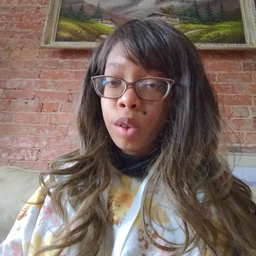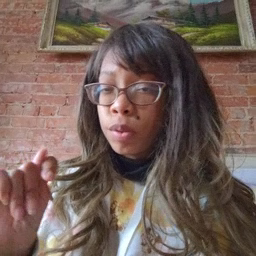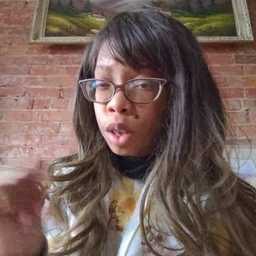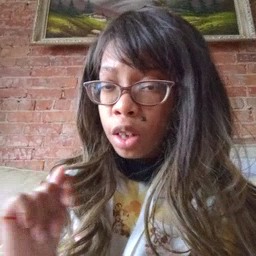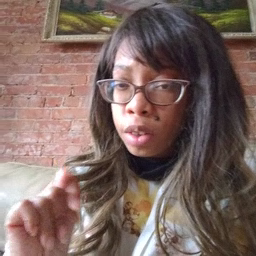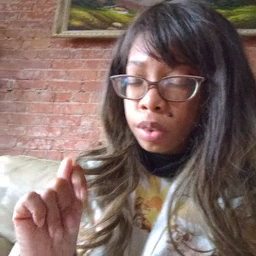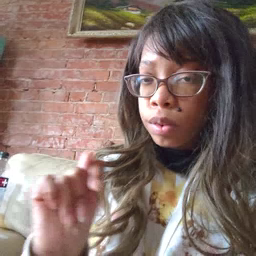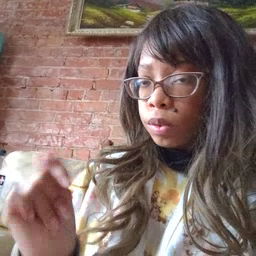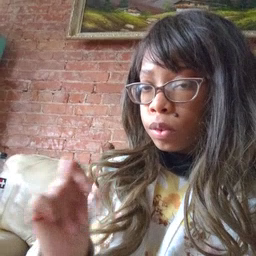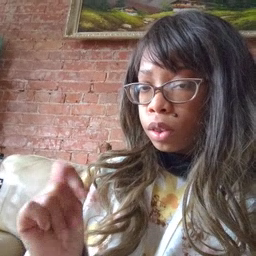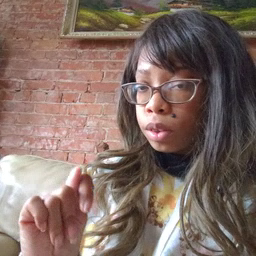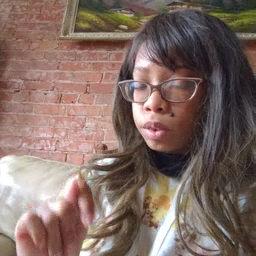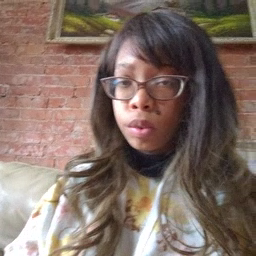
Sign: potty